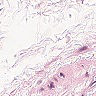
Metastatic tissue present: no